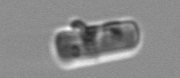
Label: Guinardia_delicatula